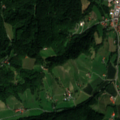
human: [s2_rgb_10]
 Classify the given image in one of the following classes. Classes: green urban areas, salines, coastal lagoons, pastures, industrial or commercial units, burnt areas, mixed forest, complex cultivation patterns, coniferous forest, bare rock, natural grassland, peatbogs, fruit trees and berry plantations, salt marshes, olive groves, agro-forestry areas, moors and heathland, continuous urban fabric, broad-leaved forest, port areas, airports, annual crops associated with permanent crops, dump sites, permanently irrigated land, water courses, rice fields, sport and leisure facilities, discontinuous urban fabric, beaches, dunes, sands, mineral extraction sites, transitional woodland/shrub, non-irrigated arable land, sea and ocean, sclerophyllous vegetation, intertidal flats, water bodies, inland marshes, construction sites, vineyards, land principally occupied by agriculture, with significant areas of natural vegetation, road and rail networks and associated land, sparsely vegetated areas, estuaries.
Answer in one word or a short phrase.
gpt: discontinuous urban fabric, pastures, complex cultivation patterns, broad-leaved forest